Question:
'''
public $hasMany = array(
'Response' => array(
'className' => 'Response',
'foreignKey' => 'time_slot_id''
)
);
'''
'''
public $belongsTo = array(
'TimeSlot' => array(
'className' => 'TimeSlot',
'foreignKey' => 'time_slot_id'
)
);
'''
'''
$this->loadModel("TimeSlot");
$time_slot = $this->TimeSlot->find("first");
debug($time_slot);
'''
'''
Database Error
Error: SQLSTATE[42000]: Syntax error or access violation: 1064 You have an error in your SQL syntax; check the manual that corresponds to your MySQL server version for the right syntax to use near ''.'responses' AS 'Response' WHERE 'Response'.'time_slot_id' = (1)' at line 1
SQL Query: SELECT 'Response'.'id', 'Response'.'invitee_id', 'Response'.'time_slot_id', 'Response'.'time_slot_id'' FROM 'meetingscheduler'.'responses' AS 'Response' WHERE 'Response'.'time_slot_id' = (1)
'''
I'm a little confused whats wrong with my codes. But I think its the relations ship between TimeSlot and Response Models because once I ignore the ralationships, its working fine.
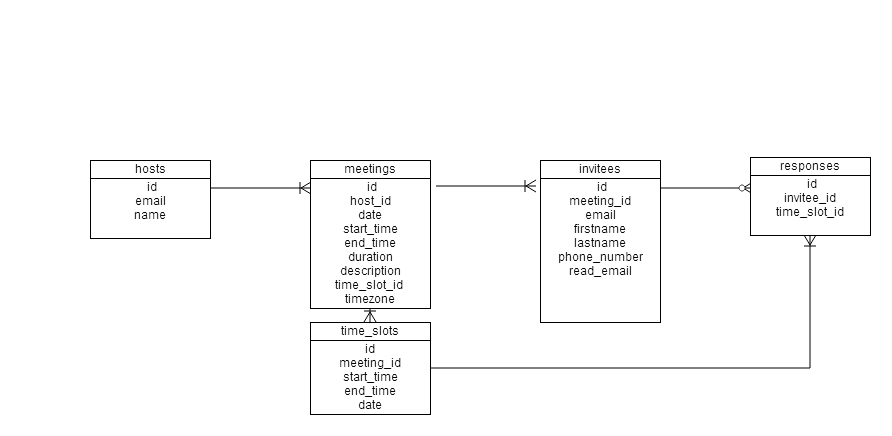
Answer: You have an extra tick here:
'''
.'time_slot_id''
^^^
'''